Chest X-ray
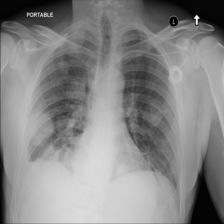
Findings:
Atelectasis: negative
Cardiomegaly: negative
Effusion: positive
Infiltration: positive
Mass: negative
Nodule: positive
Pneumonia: positive
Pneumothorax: negative
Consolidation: negative
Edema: negative
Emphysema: negative
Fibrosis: negative
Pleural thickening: negative
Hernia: negative